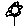
Label: flower